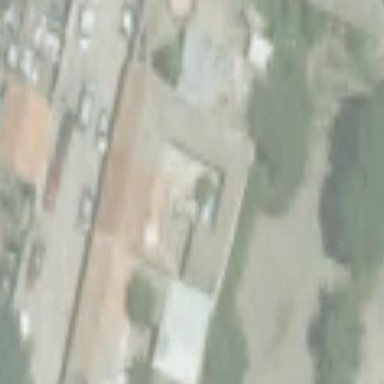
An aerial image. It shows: View of roof of building.